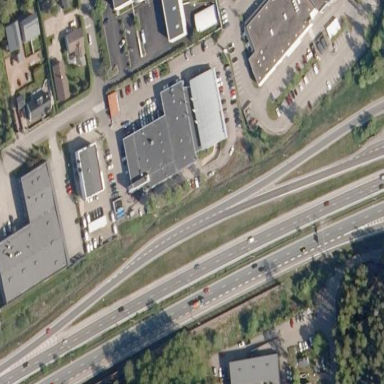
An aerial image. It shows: Building housing car shop.